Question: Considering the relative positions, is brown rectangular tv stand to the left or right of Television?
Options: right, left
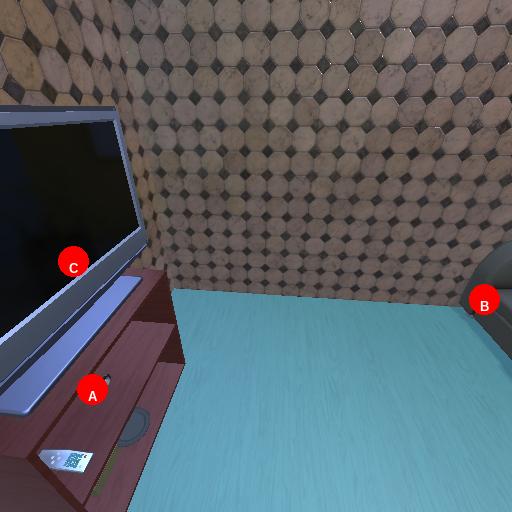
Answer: right